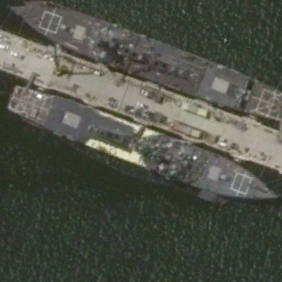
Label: destroyer